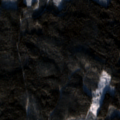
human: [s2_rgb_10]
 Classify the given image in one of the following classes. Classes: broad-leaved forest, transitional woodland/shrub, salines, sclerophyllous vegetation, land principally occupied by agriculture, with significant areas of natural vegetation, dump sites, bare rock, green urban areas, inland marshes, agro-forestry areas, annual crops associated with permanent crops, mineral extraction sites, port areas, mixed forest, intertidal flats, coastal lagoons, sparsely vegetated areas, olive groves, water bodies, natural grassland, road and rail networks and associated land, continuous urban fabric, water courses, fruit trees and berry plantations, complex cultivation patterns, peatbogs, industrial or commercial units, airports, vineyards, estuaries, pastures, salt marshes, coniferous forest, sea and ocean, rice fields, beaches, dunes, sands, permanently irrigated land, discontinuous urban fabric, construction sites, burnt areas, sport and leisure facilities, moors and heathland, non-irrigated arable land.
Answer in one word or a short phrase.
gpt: coniferous forest, mixed forest, transitional woodland/shrub